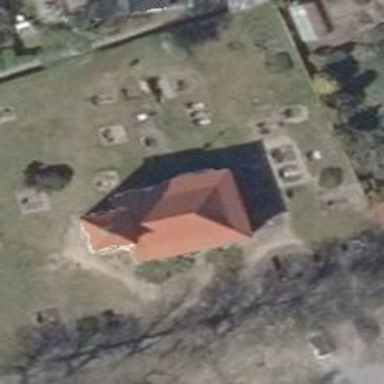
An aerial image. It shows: Cemetery.